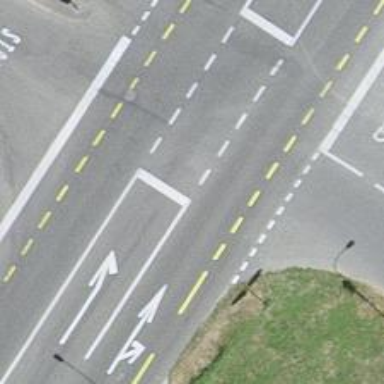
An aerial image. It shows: Road with stop sign.